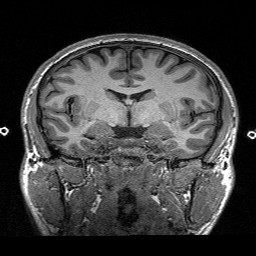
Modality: T1w
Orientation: sagittal
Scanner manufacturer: siemens
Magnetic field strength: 3 T